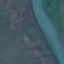
Land use / land cover: River